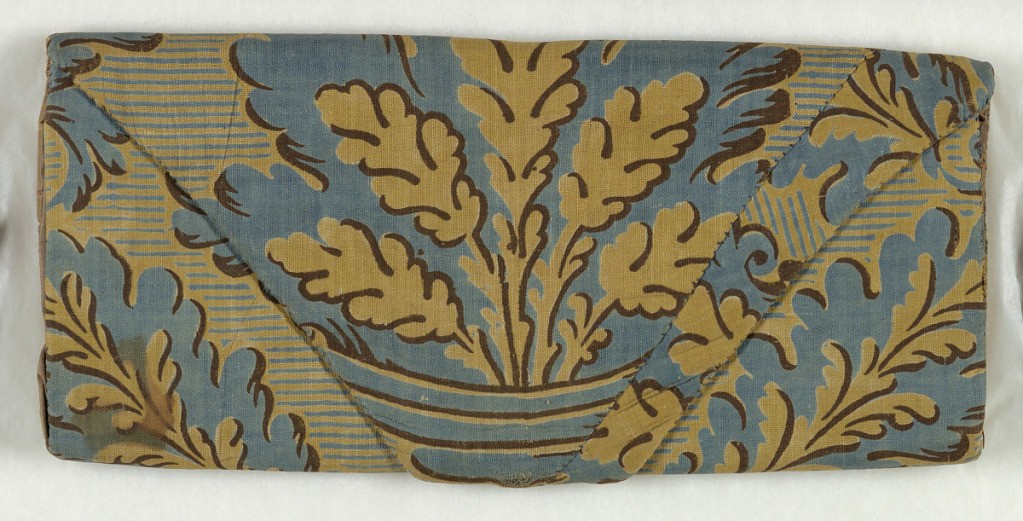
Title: Letter case
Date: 19th century
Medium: cotton, silk Technique: printed on plain weave
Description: Portfolio or letter case covered with a cotton print of large-scale leaves in a vase in yellow, blue and brown. LIned with purple silk.